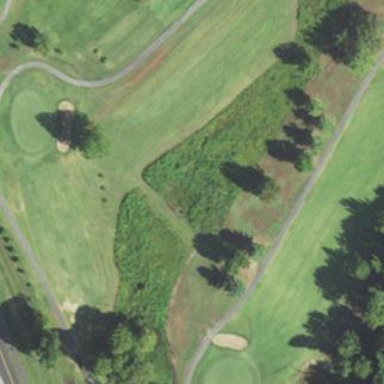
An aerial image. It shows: Rough grassy area used for golf.